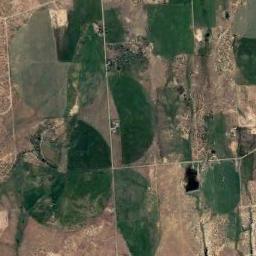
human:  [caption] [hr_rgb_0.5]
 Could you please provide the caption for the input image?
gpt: Several dark green circular or fan-shaped farmlands with different radii and radians are surrounded by wasteland and some roads beside .

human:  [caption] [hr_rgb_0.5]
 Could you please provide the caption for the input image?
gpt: Few green semi-circular farmland .

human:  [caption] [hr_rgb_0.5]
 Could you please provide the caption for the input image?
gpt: There is no complete circular farmland .

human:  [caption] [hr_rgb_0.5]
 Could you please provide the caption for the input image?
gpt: Some green circle farmland are in the bare land .

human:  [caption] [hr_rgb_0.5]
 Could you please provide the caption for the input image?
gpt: There are several circular farmlands of different sizes .